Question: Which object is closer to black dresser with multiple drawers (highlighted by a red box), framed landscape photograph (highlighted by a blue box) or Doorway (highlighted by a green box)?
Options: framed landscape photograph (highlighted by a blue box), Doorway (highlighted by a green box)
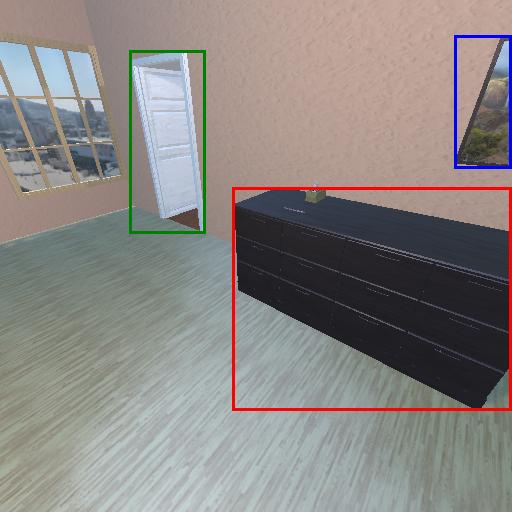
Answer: framed landscape photograph (highlighted by a blue box)